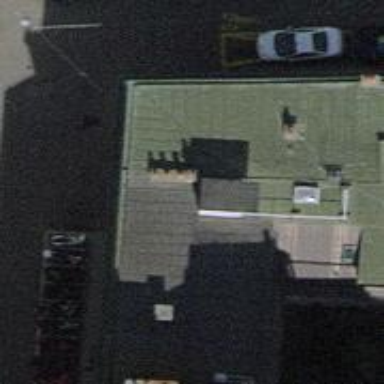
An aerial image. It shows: Cafe.